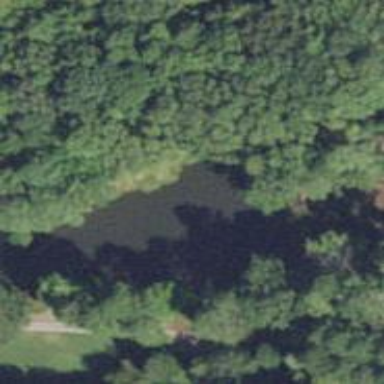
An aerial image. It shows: Serene pond surrounded by nature.